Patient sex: M
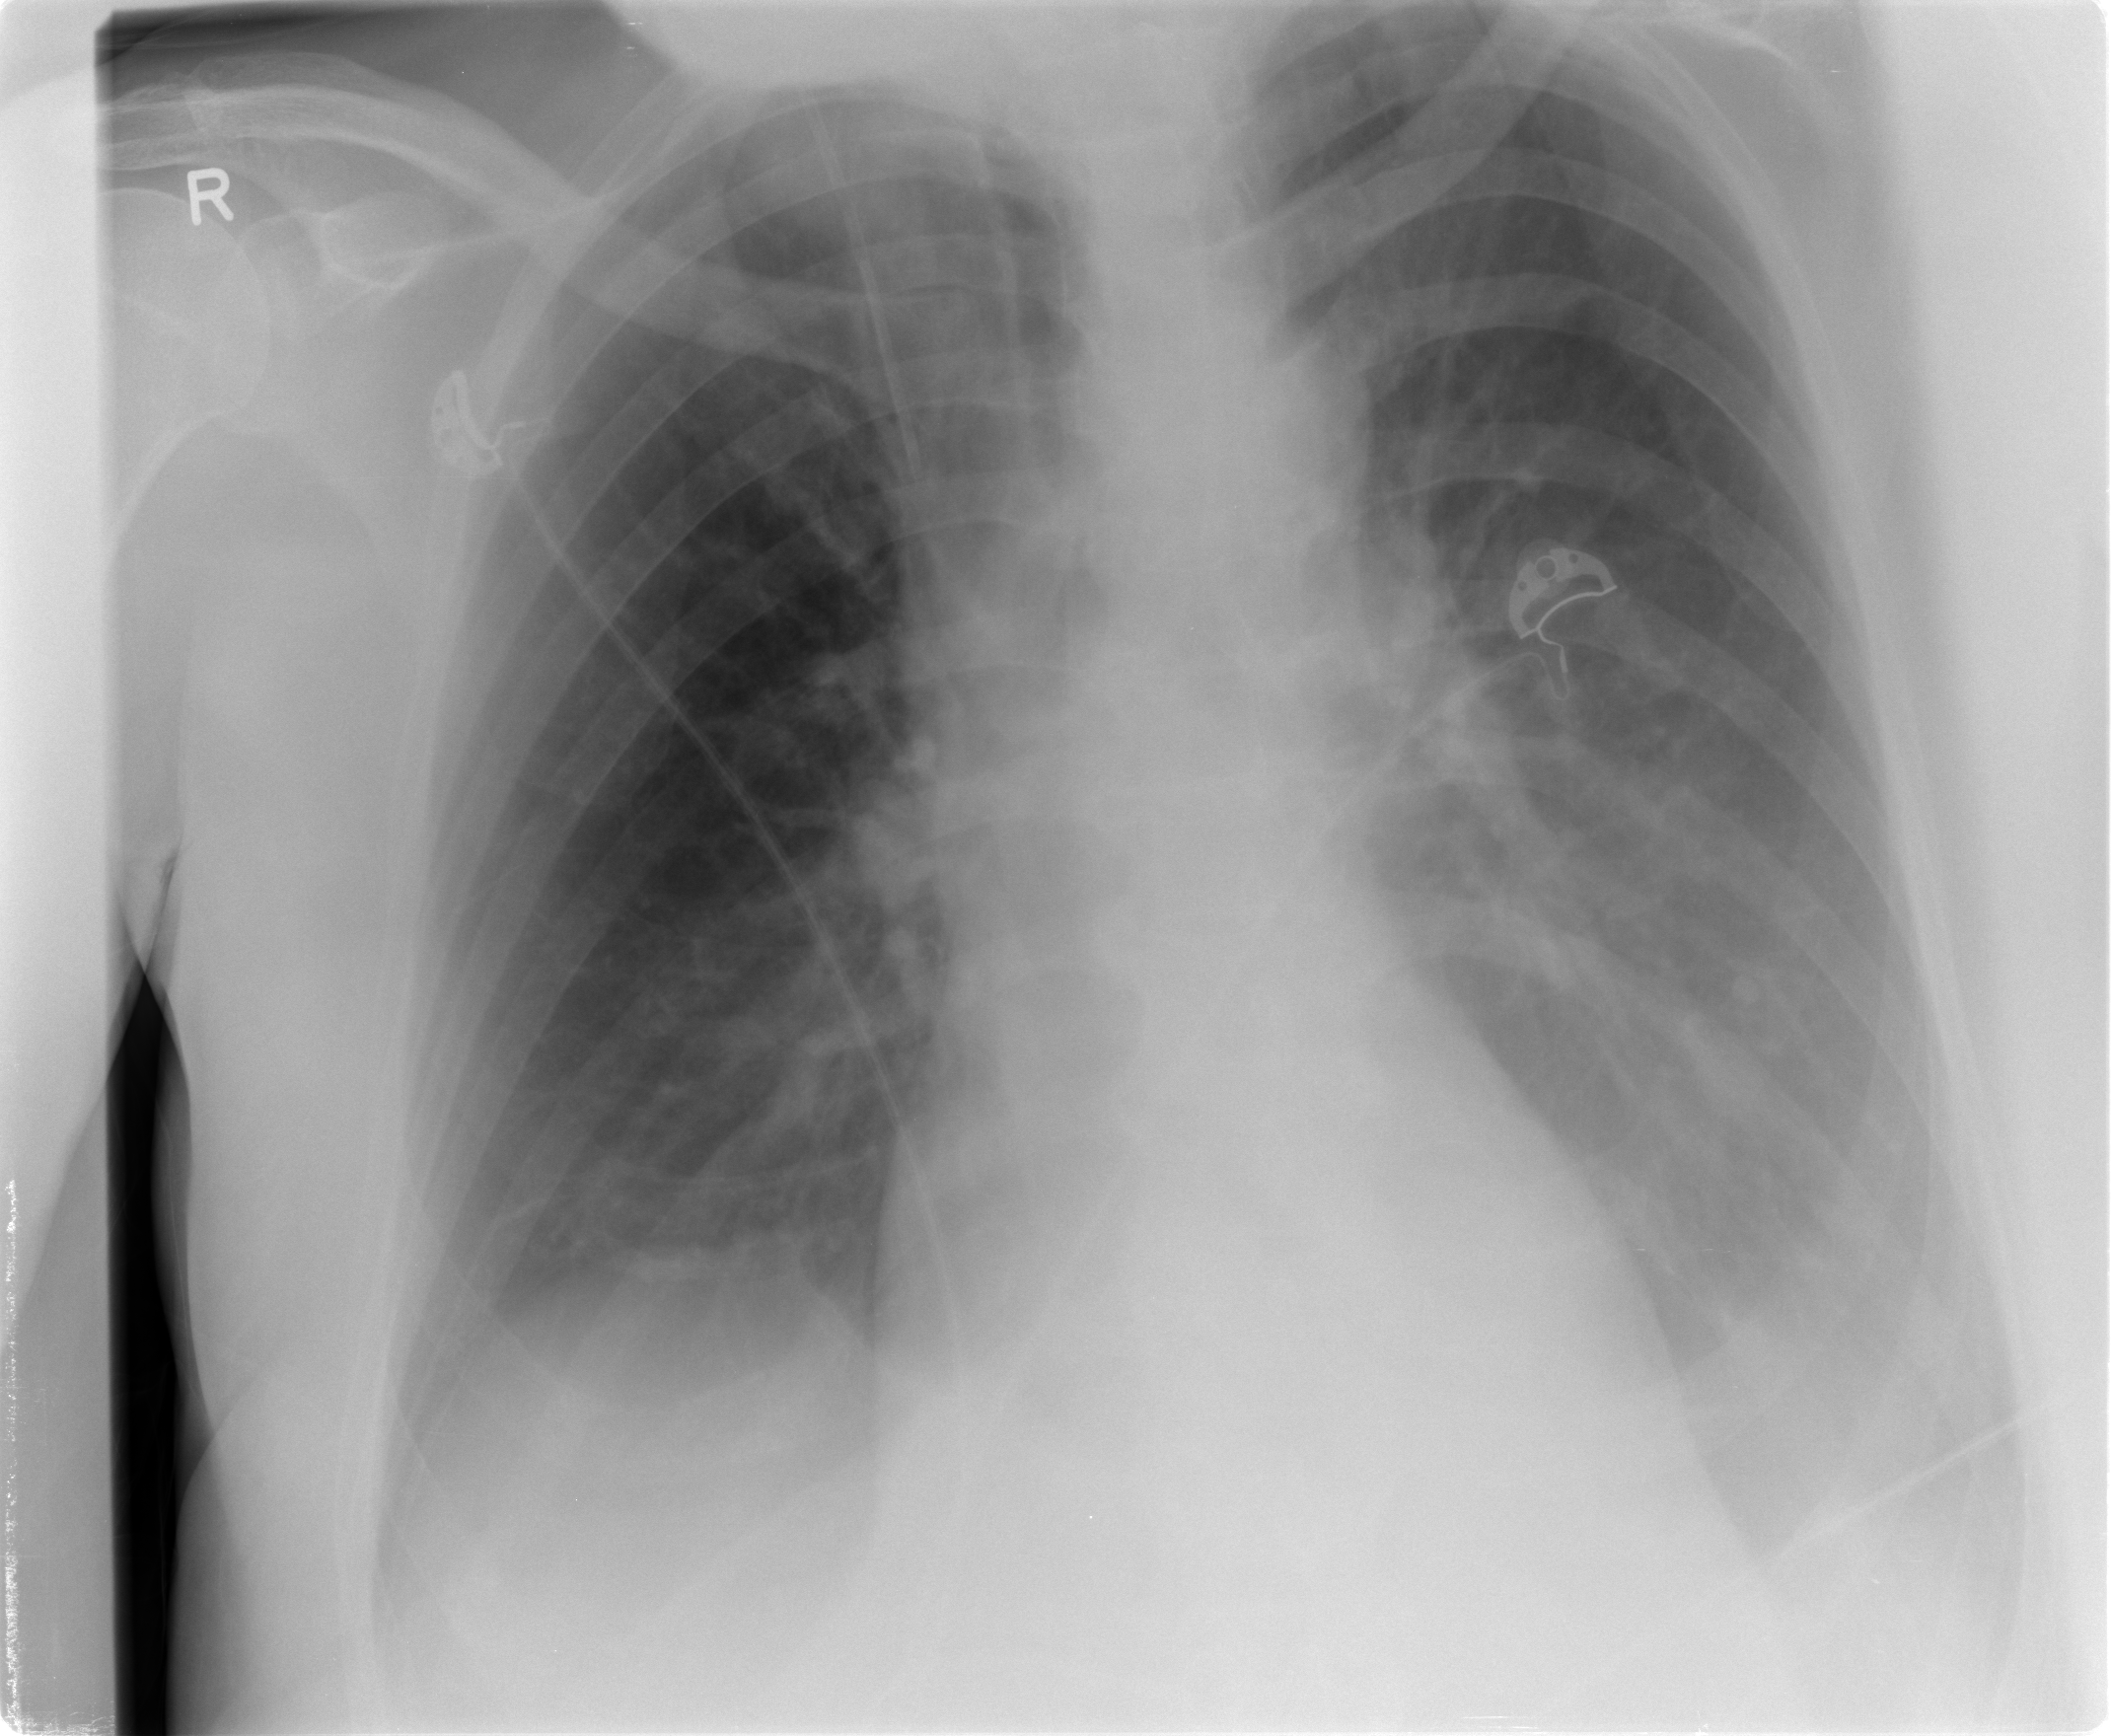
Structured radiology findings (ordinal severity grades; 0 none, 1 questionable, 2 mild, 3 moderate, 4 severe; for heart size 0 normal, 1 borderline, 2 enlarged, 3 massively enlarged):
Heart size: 1
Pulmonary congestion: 0
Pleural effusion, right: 2
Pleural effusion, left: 2
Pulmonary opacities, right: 0
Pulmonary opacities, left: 0
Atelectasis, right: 2
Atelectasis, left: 2